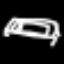
Label: bed